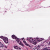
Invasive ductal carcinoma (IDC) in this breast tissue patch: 1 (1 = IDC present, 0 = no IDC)